Question: I am half way down with my work and now stuck.
I am trying to fetch information about available storage devices for a cluster.
I am able to fetch the list of available storage devices but unable to retrieve the physical disk, available free space, etc of these available storage.
I want like this. Is there any command to fetch physical disk name from Cluster Disk Name or directly can I get the disk details.
For Shared Disk I am able to retrieve the details (<URL> but not for a non-shared disk.
I want powershell or WMI script for doing so.

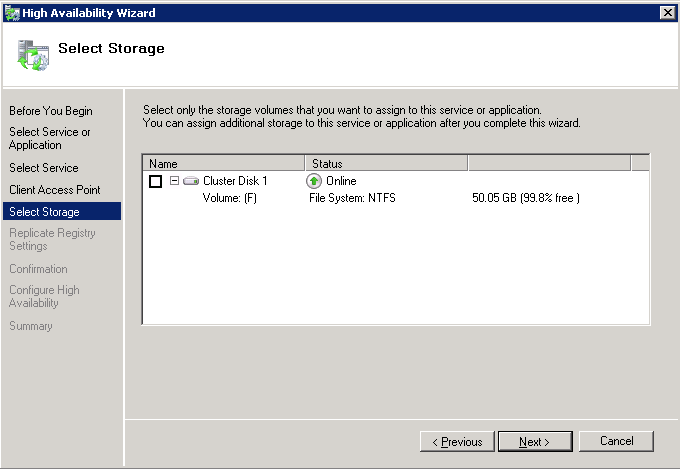
Answer: You can get this information from WMI, but it takes a couple steps:
'''
$resources = Get-WmiObject -namespace root\MSCluster MSCluster_Resource -filter "Type='Physical Disk'"
$resources | foreach {
$res = $_
$disks = $res.GetRelated("MSCluster_Disk")
$disks | foreach {
$_.GetRelated("MSCluster_DiskPartition") |
select @{N="Name"; E={$res.Name}}, @{N="Status"; E={$res.State}}, Path, VolumeLabel, TotalSize, FreeSpace
}
} | ft
'''
That will give you output like the following:
'''
Name Status Path VolumeLabel TotalSize FreeSpace
---- ------ ---- ----------- --------- ---------
Cluster Disk 2 2 K: New Volume 5220 5163
SQL - FAS3070 SiteB 2 S: MC_SQL 5597 5455
SM Test 2 M: SM Test 1024 992
DTC - FAS3070B 2 F: MC_WITNESS 5346 5289
Cluster Disk Witness 2 E: New Volume 5322 5267
Cluster Disk 1 2 G: MC_DTC 5088 5035
Cluster Disk 3 2 T: SQL 5119 4999
'''
If you don't care about the resource name/status you can skip those steps and jump straight to the partition (and it'll run much quicker):
'''
gwmi -namespace root\MSCluster MSCluster_DiskPartition | ft Path, VolumeLabel, TotalSize, FreeSpace
'''
Edit: Note that the size is in MB and a Status of "2" means that the disk is online.